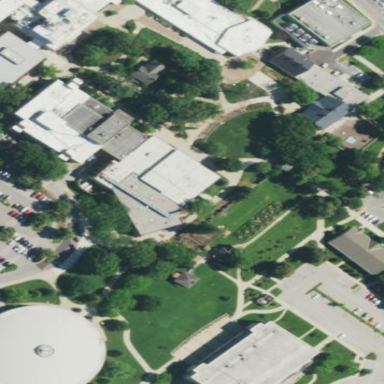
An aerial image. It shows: College building.